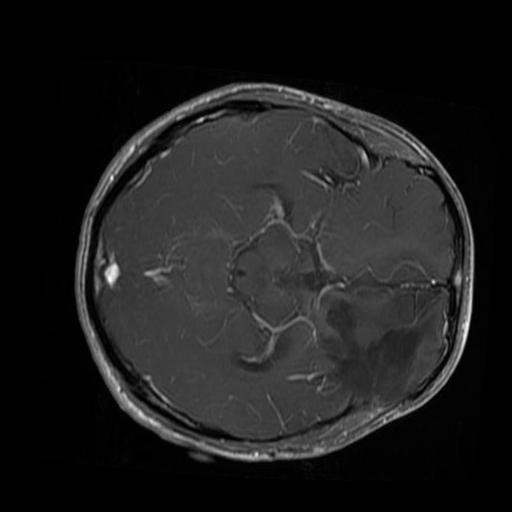
Label: brain_glioma